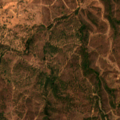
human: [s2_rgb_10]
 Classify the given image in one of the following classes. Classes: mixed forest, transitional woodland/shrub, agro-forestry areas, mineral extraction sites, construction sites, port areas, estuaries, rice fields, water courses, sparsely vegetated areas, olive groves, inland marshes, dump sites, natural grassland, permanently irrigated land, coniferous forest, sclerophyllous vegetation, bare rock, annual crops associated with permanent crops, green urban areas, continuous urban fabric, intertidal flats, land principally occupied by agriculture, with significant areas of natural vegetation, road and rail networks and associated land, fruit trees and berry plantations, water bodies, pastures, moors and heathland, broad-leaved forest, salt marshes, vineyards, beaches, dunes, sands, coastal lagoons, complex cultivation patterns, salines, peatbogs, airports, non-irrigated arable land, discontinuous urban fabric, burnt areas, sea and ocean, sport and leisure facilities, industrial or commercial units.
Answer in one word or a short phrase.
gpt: agro-forestry areas, broad-leaved forest